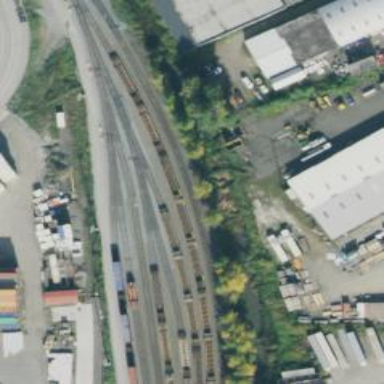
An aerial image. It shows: Railway yard used for servicing trains.